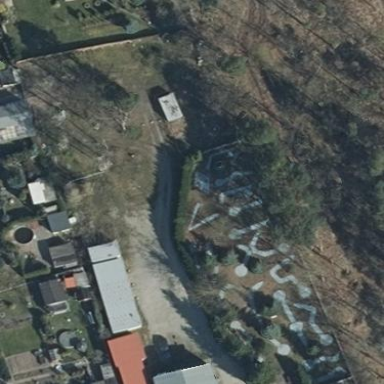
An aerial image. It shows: Miniature golf course.